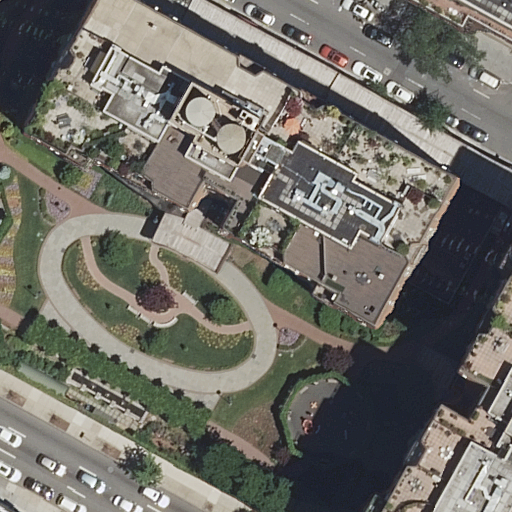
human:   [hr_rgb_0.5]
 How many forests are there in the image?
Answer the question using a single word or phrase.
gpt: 0

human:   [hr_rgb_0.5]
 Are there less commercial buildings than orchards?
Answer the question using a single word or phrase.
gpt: no

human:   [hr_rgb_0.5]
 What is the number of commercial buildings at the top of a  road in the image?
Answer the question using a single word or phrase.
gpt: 0

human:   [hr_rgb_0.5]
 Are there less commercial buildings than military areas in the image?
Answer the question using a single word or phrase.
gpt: no

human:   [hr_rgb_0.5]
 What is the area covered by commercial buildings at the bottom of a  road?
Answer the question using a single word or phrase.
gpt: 0m2

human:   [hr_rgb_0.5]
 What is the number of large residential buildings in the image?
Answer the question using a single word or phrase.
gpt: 1

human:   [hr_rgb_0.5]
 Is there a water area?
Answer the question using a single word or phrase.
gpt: no

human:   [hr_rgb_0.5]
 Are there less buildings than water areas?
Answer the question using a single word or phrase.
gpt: no

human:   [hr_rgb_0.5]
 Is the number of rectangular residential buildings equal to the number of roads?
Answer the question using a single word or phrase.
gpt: no

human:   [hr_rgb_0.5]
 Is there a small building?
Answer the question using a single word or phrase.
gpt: yes

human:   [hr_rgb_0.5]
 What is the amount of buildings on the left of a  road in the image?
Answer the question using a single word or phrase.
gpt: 2

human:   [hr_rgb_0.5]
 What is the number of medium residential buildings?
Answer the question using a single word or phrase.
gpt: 1

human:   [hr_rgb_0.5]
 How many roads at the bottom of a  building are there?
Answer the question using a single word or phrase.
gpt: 7

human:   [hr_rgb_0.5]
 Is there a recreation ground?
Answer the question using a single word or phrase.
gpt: no

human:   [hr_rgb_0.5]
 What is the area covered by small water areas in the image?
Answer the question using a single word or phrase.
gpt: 0m2

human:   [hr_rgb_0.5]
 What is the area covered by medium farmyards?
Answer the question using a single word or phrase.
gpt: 0m2

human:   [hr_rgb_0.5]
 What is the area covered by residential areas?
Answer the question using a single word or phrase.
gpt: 0m2

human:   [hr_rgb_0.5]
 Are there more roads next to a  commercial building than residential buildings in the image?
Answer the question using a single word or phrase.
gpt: no

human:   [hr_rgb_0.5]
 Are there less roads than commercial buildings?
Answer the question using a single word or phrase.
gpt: no

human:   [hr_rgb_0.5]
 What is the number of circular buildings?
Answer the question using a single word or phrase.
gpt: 0

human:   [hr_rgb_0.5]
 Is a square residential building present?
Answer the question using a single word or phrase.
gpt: no

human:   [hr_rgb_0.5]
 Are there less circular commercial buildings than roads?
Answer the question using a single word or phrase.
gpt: yes

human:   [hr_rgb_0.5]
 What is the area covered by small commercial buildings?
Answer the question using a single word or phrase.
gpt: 0m2

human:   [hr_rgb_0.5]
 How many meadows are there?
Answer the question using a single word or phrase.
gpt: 0

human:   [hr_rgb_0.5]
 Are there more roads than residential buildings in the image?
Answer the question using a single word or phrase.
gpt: yes

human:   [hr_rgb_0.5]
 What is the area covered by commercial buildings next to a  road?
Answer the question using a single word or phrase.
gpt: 0m2

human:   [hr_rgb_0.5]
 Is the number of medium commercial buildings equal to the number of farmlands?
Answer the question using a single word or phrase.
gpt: yes

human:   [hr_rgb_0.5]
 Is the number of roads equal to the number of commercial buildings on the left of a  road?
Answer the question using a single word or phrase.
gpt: no

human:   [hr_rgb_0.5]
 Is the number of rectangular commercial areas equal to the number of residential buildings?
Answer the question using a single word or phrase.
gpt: no

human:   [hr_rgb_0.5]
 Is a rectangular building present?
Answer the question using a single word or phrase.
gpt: yes

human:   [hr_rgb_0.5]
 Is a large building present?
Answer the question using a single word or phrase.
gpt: yes

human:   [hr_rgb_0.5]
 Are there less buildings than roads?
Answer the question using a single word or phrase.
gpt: yes

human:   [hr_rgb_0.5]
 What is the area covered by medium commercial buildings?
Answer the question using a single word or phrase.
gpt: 0m2

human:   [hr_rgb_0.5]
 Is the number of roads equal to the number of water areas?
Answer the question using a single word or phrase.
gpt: no

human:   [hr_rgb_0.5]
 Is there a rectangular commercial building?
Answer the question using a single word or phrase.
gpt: no

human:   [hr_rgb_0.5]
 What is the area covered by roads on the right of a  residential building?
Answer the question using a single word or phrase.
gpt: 0m2